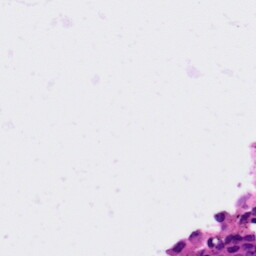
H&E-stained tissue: Ovarian